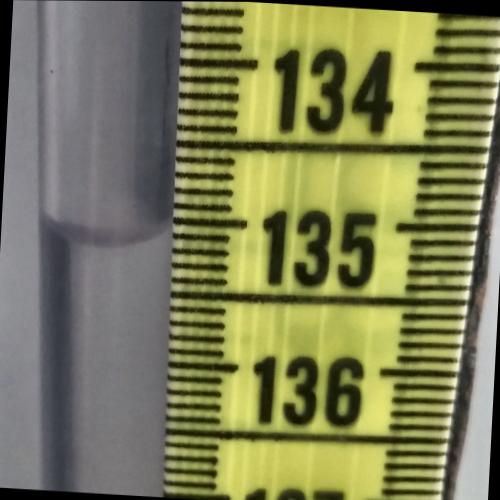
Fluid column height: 135.1 cm